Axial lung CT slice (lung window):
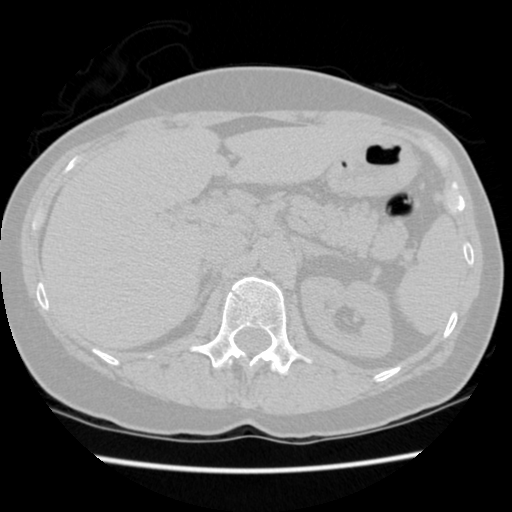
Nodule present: no